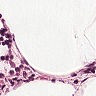
Metastatic tissue present: no